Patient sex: M
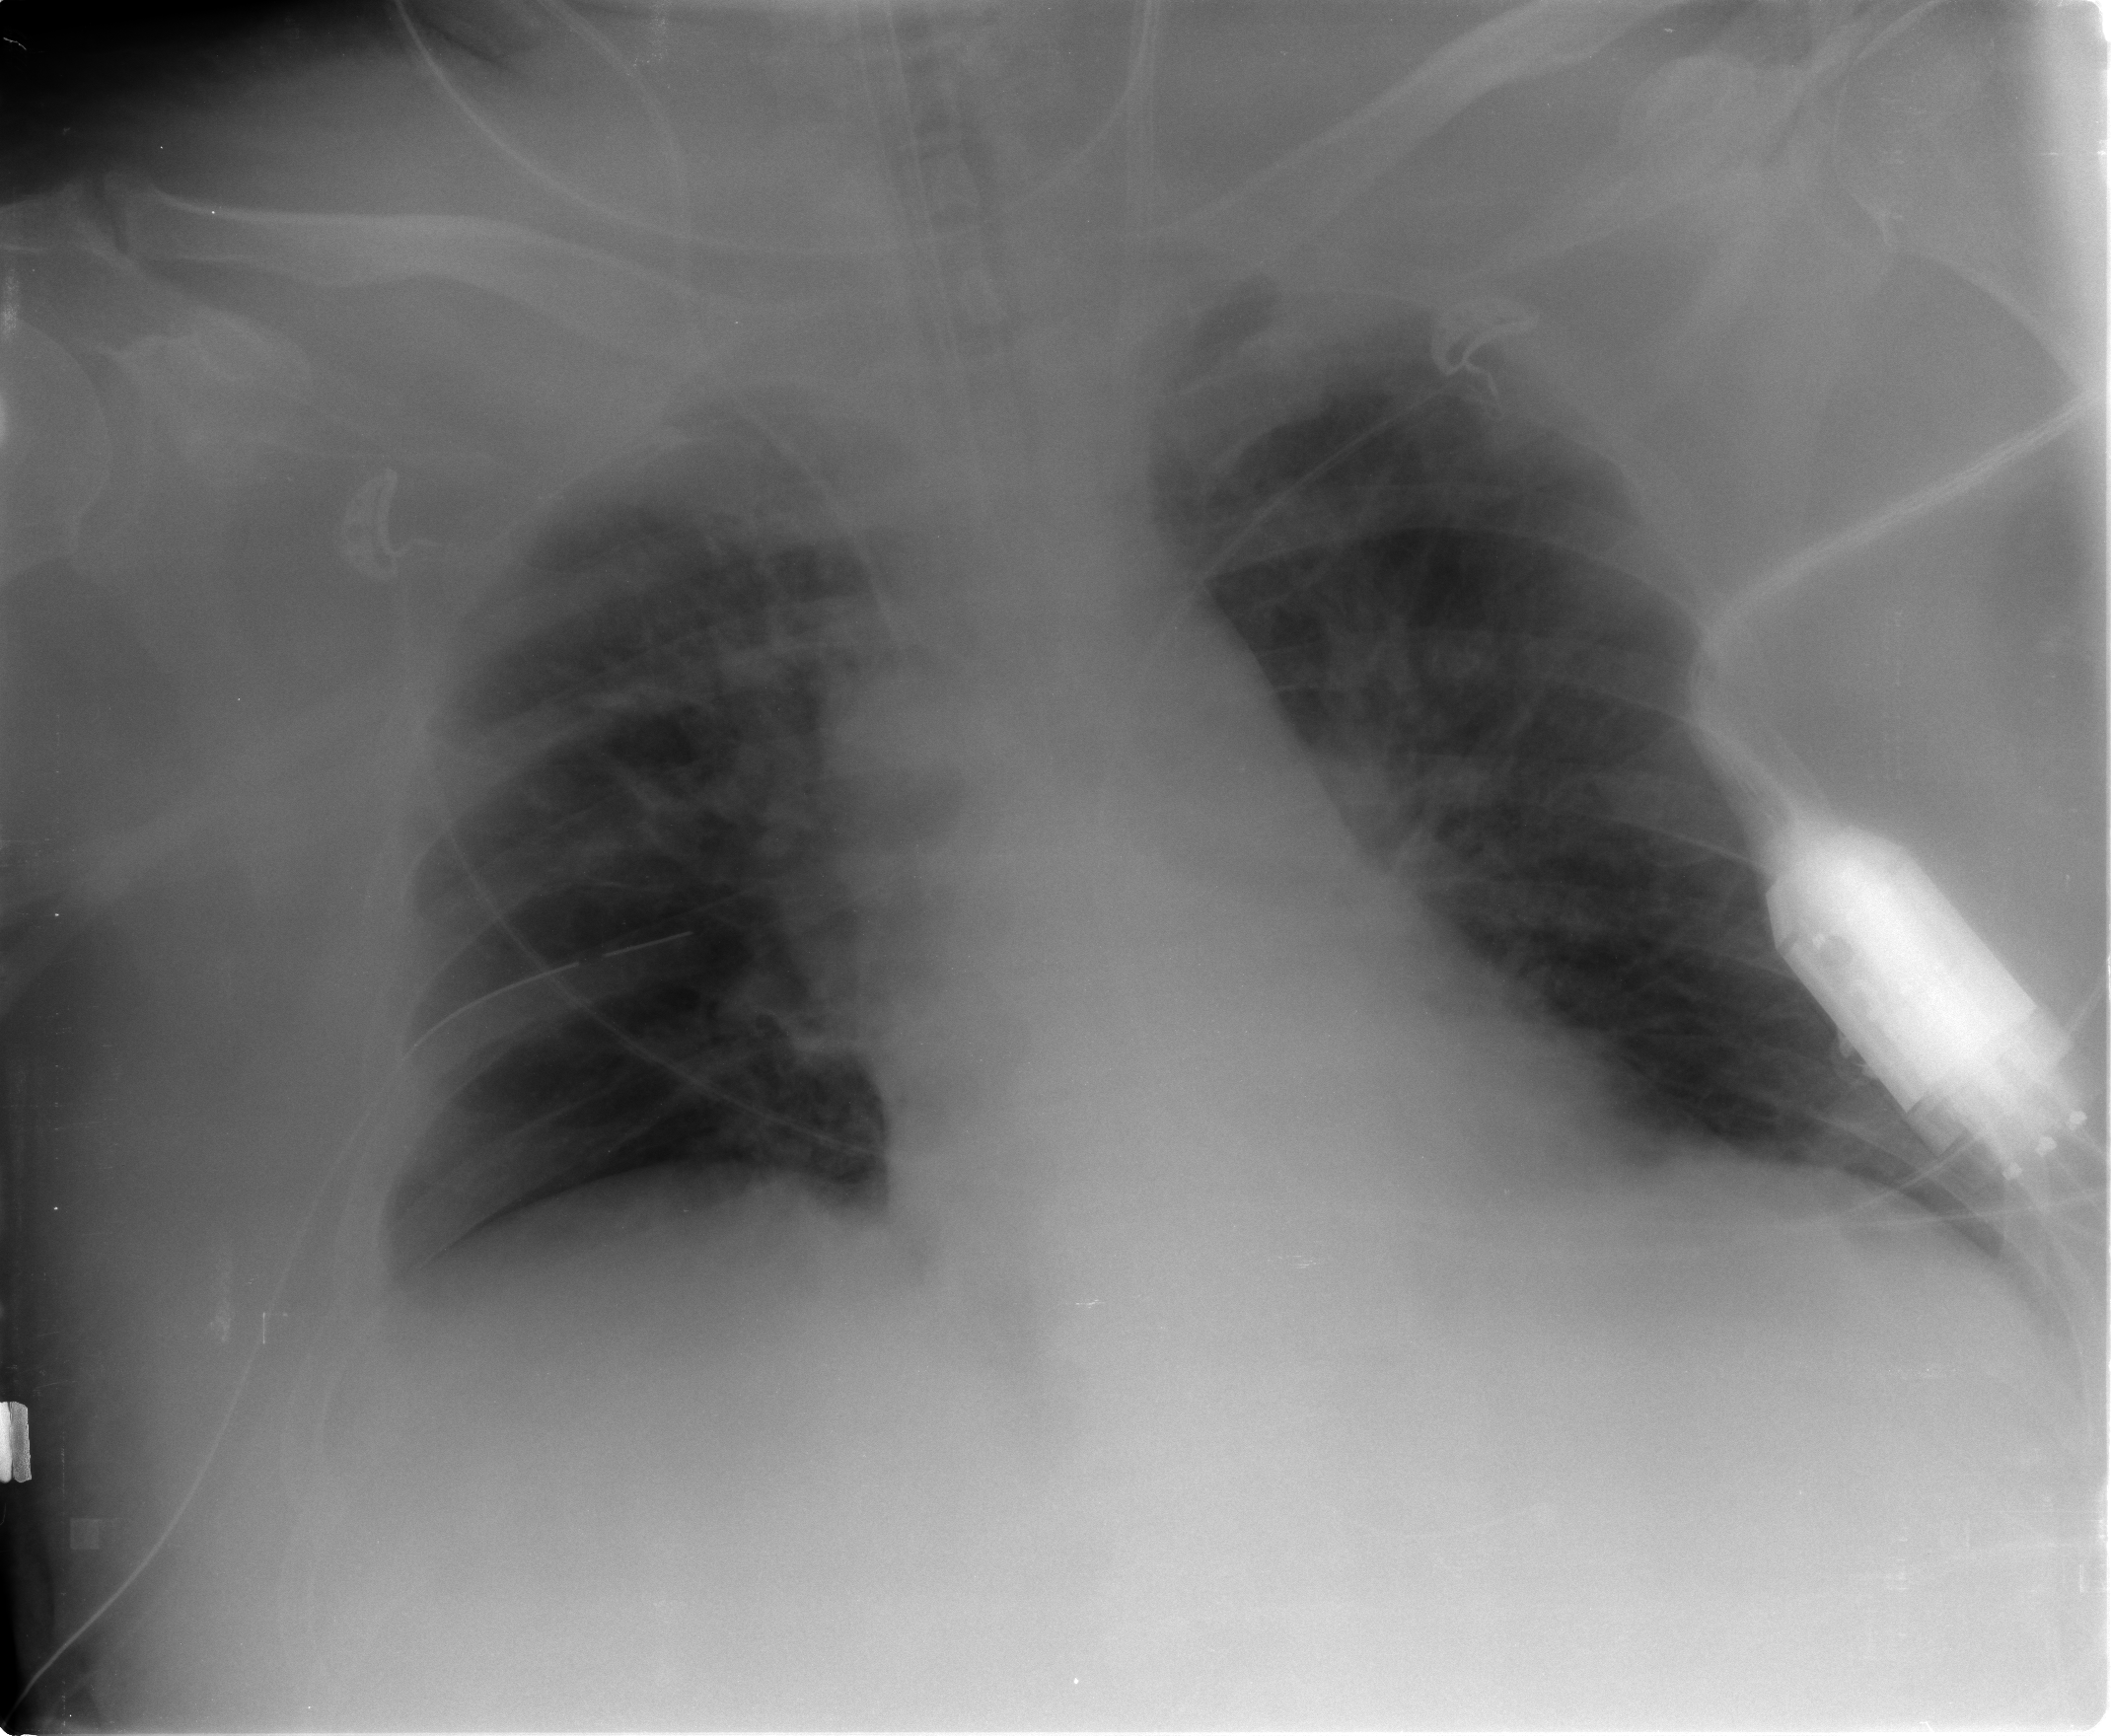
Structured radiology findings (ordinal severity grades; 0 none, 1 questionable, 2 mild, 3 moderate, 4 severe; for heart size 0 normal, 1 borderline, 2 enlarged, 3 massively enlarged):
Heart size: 2
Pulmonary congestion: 2
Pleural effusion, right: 0
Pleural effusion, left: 0
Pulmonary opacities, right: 2
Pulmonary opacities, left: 0
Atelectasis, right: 2
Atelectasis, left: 2